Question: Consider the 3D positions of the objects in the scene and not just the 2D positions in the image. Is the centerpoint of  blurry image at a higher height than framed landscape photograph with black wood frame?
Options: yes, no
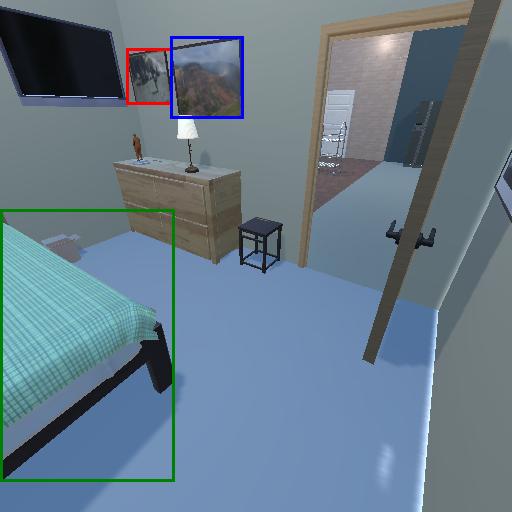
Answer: yes